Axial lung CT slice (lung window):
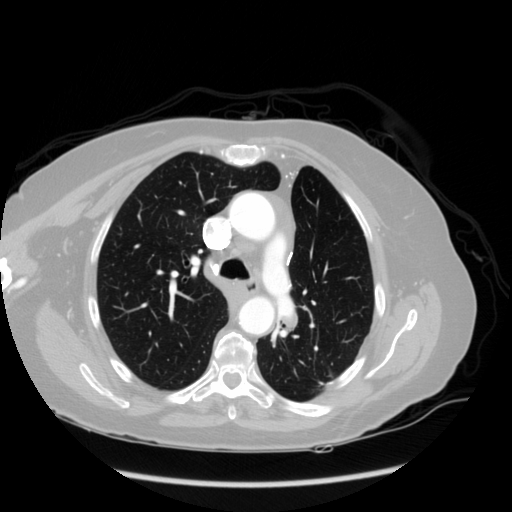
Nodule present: no